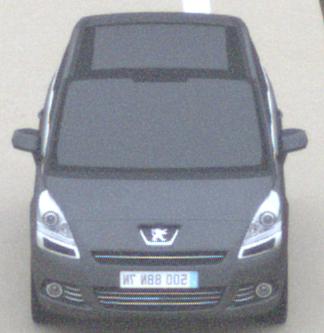
Make: Peugeot
Model: 5008 120 VTi
Detailed model: 5008 (I) Van
Model produced from: 2009/10
Model produced until: 2011/07
Doors: 5
Color: gray
Road condition: dry road
Daytime: midday
Contrast: low contrast